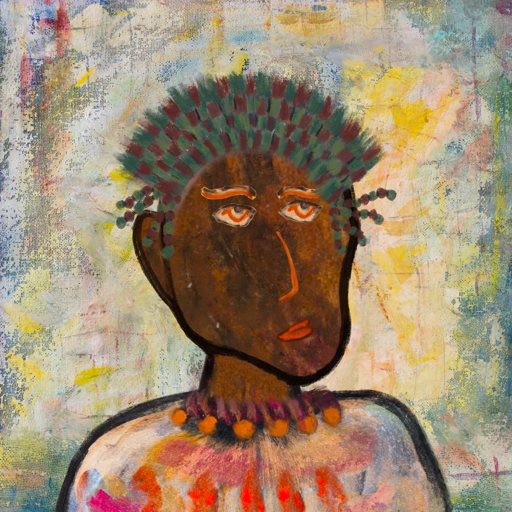
Background: Irani, Head And Neck Side: Mosgoul, Face Side: Experience, Bust: Childish, Hair Side: Blank, Head Accessory: After_Raid_Crown, Second Necklace: Blank, Necklace: Doll, Baby: Blank